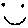
Label: smiley face